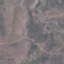
Land use / land cover class: HerbaceousVegetation